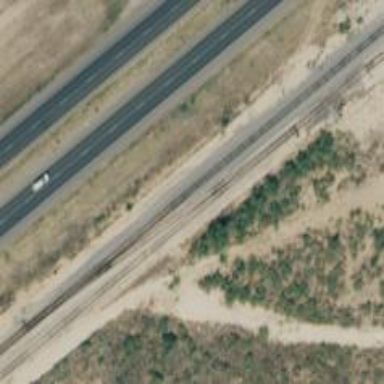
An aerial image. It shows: Railway spur service.